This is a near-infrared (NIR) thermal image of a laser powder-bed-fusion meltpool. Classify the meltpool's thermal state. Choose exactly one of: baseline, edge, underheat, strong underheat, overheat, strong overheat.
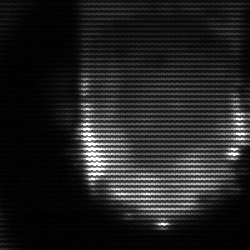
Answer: baseline